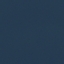
Land use / land cover class: SeaLake